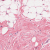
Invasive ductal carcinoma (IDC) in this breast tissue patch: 0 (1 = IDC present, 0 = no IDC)